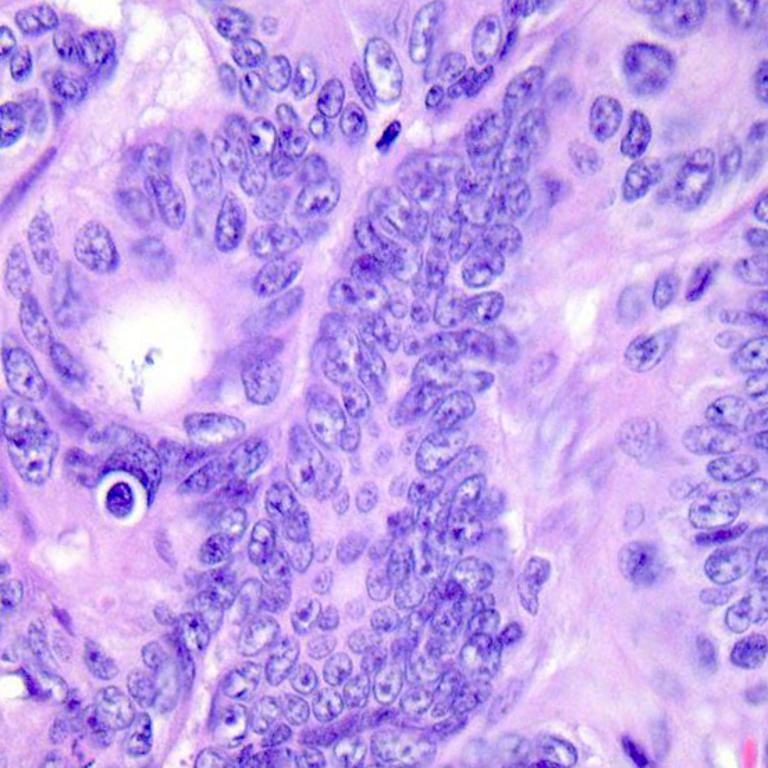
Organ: colon
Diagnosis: adenocarcinomas